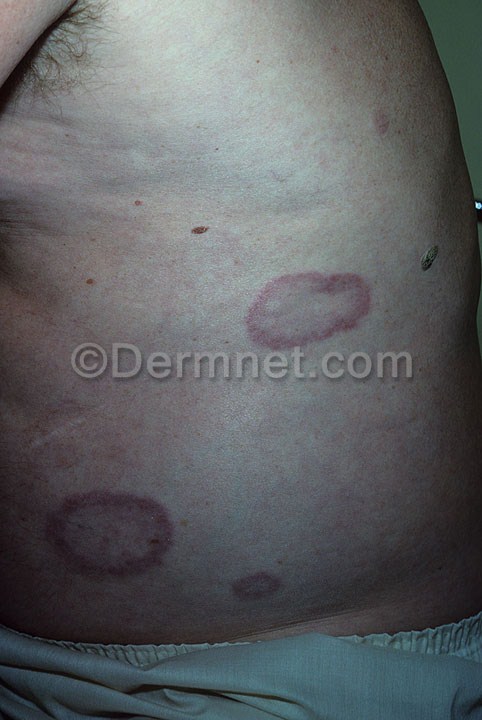
Disease: Systemic Disease